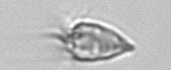
Label: Paratontonia_gracillima